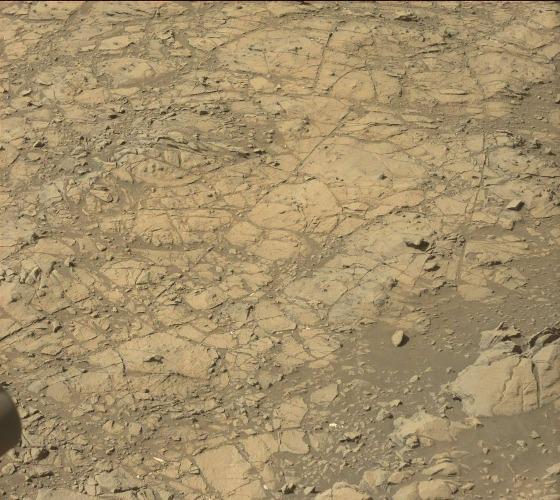
Terrain classes present: Bedrock, Gravel / Sand / Soil, Rock, Shadow, Sky / Distant Mountains